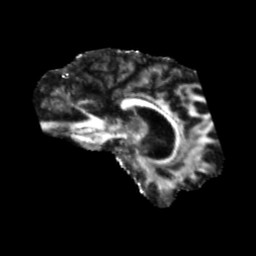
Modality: FA
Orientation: sagittal
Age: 70
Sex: male
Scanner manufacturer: siemens
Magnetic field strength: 3 T
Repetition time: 5.25 s
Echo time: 0.08 s